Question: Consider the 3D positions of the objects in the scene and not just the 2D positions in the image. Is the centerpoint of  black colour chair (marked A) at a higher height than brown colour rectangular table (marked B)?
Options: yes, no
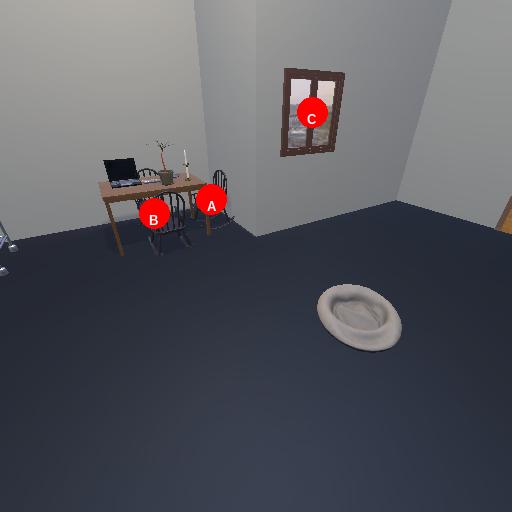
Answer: yes